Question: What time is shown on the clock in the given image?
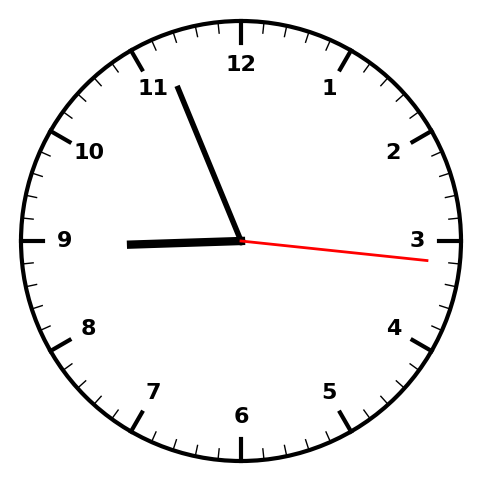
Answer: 08:56:16